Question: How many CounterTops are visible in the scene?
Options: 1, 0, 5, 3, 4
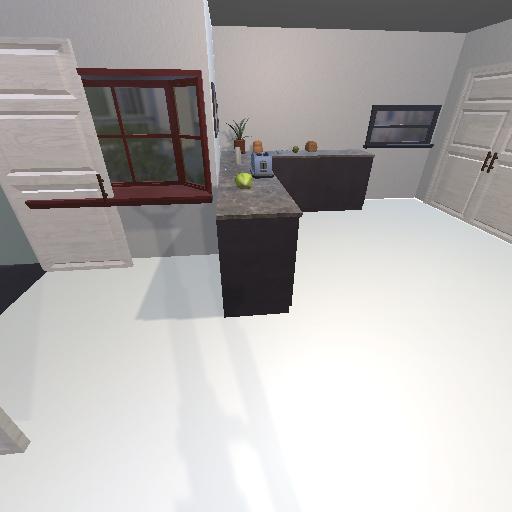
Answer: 1